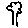
Label: tree